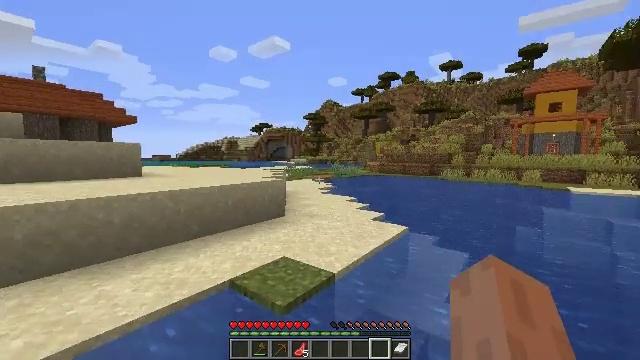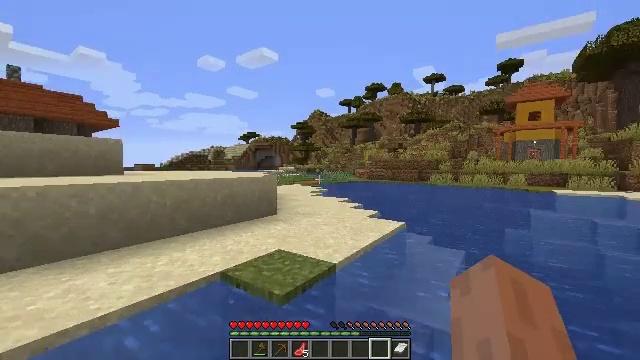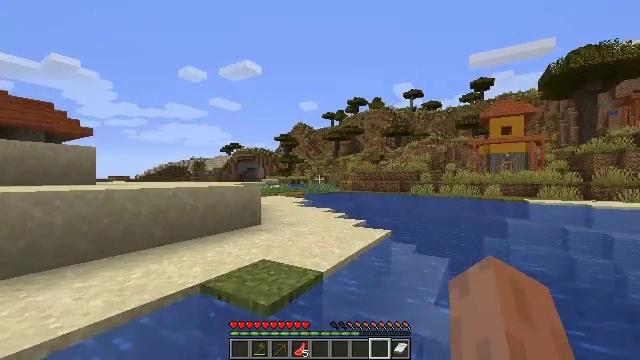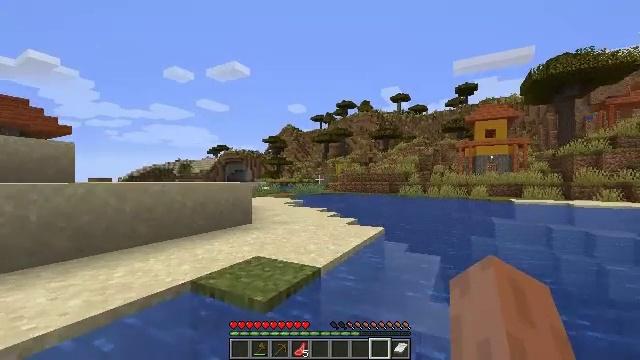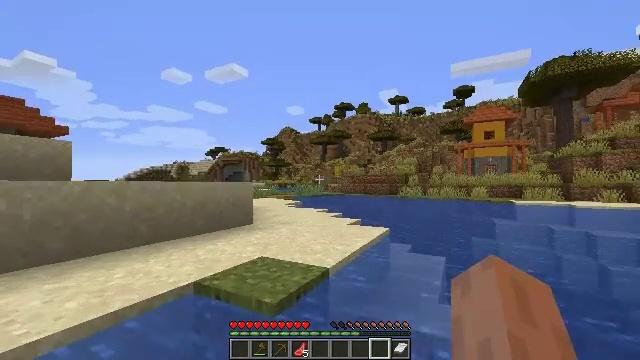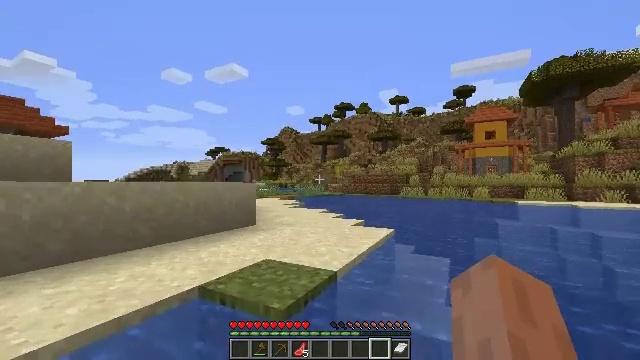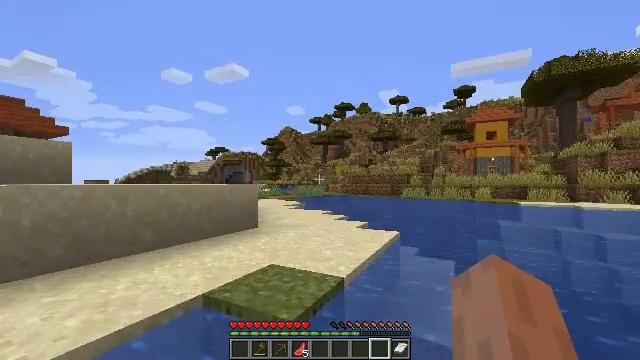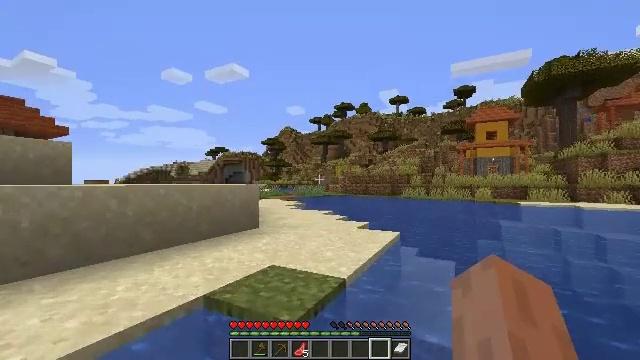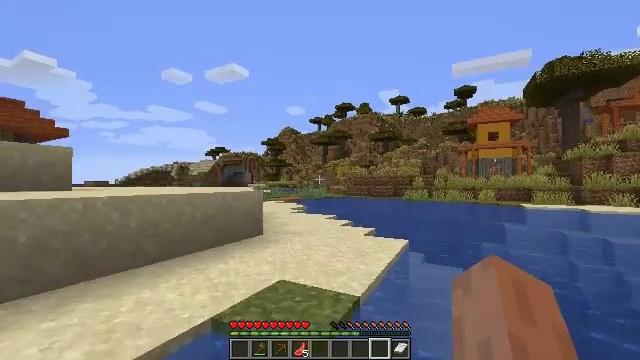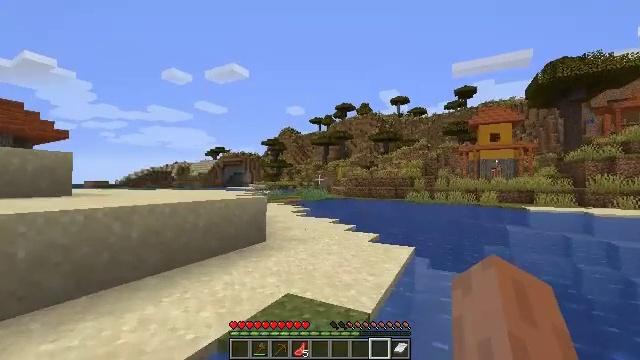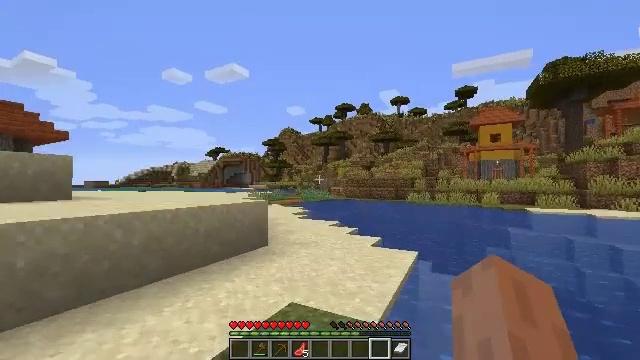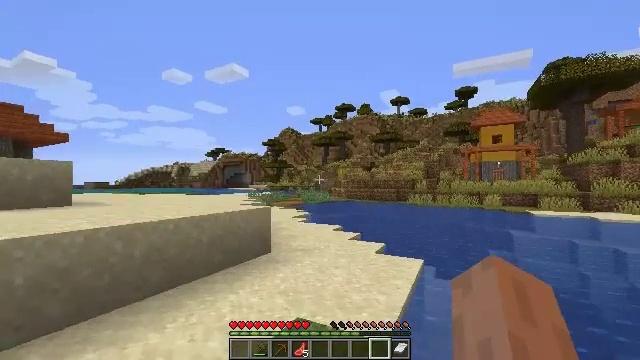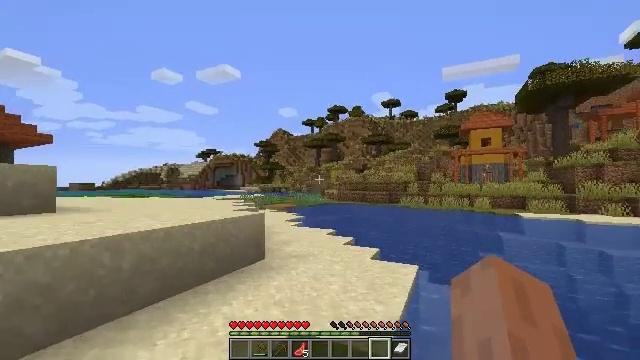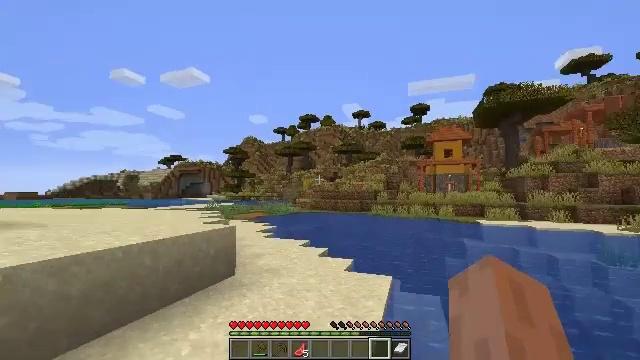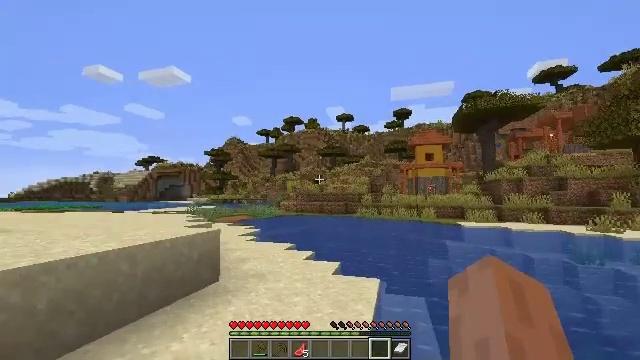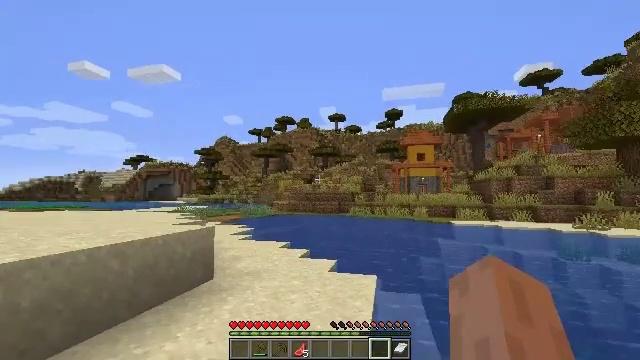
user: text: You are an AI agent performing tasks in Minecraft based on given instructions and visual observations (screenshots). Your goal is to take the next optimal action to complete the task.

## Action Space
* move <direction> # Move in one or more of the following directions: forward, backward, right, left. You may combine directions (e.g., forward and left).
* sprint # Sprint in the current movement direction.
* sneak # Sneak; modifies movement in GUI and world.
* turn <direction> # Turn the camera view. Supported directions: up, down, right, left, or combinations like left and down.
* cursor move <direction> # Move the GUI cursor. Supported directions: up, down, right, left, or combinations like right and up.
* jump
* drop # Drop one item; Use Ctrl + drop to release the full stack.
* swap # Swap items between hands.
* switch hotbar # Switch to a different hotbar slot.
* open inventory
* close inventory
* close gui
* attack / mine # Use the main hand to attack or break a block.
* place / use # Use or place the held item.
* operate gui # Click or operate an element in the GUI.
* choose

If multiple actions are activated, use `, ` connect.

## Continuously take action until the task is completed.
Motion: motion action
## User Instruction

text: Reclaim the smoker from the setup.
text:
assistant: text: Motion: move forward and move left, turn right and up, jump
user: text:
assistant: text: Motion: move forward and move left, turn right and up, jump
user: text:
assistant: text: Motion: move forward and move left, turn right, jump
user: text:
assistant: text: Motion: move forward and move left, jump
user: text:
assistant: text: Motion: move forward and move left, jump
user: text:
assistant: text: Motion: move forward and move left, jump
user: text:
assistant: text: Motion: move forward and move left, jump
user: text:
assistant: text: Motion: move forward and move left, jump
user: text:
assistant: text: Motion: move forward and move left, jump
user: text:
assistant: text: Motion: move forward and move left, jump
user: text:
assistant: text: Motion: move forward and move left, jump
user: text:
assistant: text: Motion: move forward and move left, turn right, jump
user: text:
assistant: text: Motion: move forward and move left, turn right and up, jump
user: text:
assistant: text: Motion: move forward and move left, turn right, jump
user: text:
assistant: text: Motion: move forward and move left, turn right, jump
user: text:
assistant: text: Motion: move forward and move left, turn right, jump
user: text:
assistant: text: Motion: move forward and move left, turn right, jump
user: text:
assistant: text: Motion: move forward and move left, jump
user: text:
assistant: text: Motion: move forward and move left, jump
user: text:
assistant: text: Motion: move forward and move left, jump
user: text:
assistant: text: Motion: move forward and move left, jump
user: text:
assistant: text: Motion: move forward and move left, jump
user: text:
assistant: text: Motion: move forward and move left, jump
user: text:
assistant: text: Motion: move forward and move left, turn right, jump
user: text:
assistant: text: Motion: move forward and move left, turn right and up, jump
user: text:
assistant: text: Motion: move forward and move left, turn right and up, jump
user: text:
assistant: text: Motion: move left, turn right and up, jump
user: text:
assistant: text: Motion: move left, turn right and up, jump
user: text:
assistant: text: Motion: move left, turn right and up, jump
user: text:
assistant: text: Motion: move left, jump